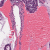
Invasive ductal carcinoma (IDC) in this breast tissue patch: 1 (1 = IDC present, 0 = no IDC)